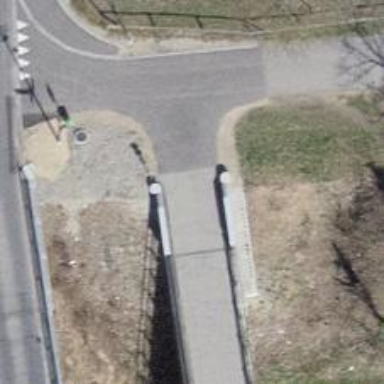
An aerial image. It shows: Bridge crossing over cycleway.